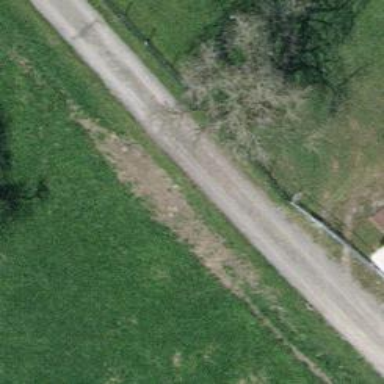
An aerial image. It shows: Track with grade 1 quality.